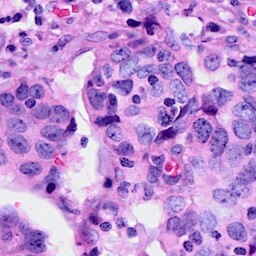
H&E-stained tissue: Breast